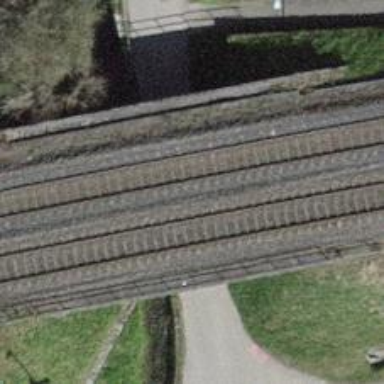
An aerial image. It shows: Railway halt.